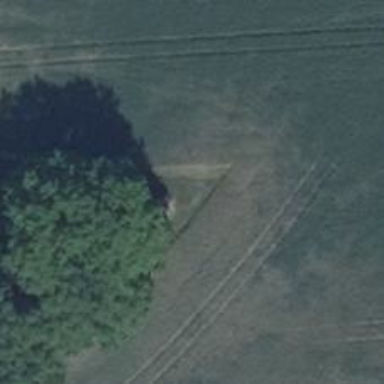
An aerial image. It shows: Hunting stand.